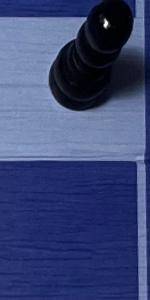
Label: Empty